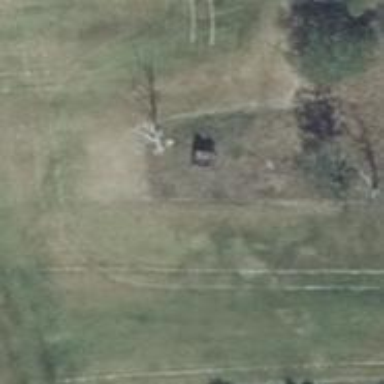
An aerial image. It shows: Hunting stand.